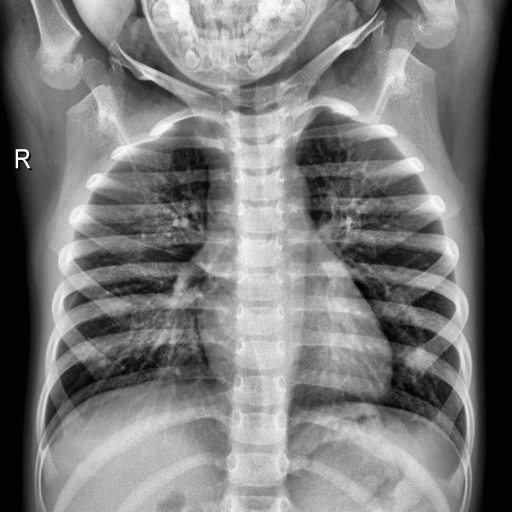
Finding: NORMAL